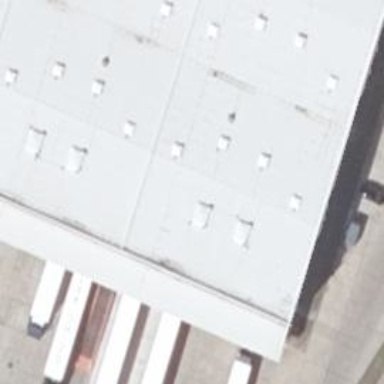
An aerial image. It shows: View of roof of building.